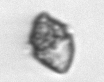
Label: Kryptoperidinium_triquetrum